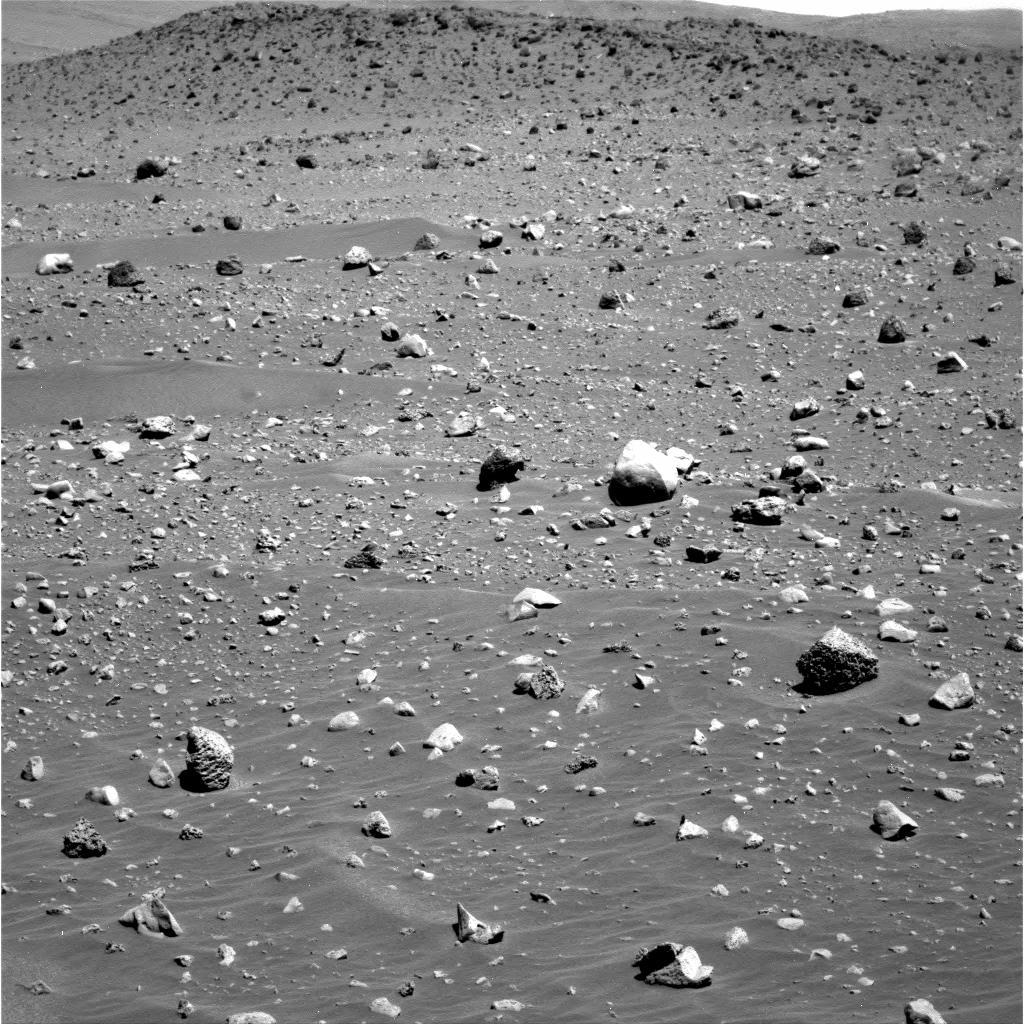
Terrain classes present: Gravel / Sand / Soil, Rock, Shadow, Sky / Distant Mountains